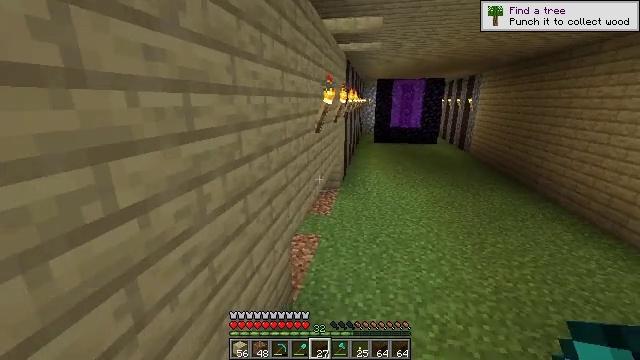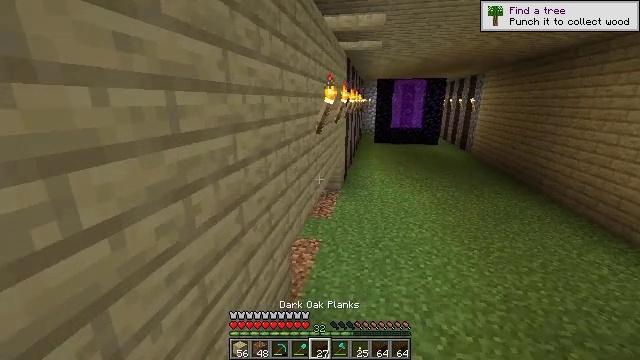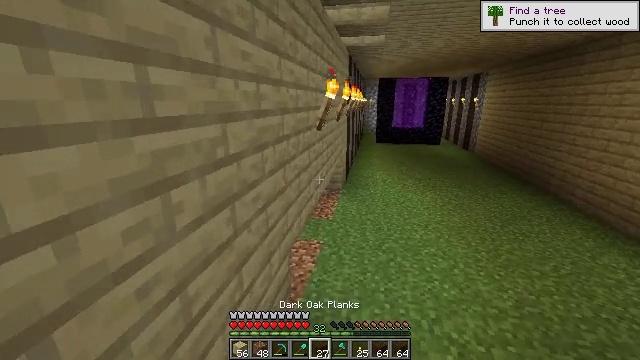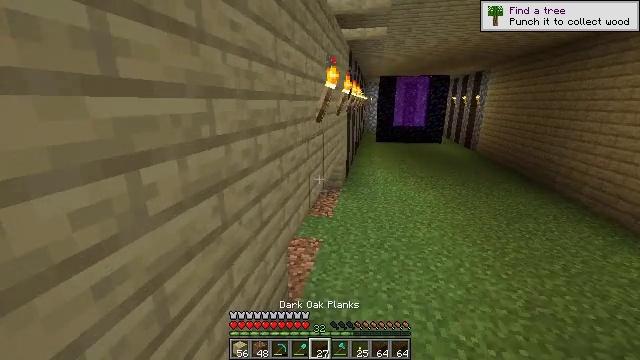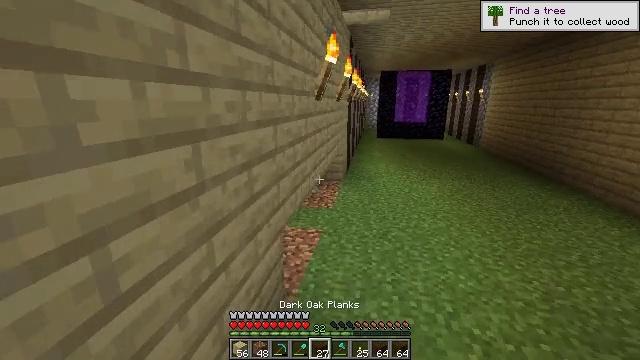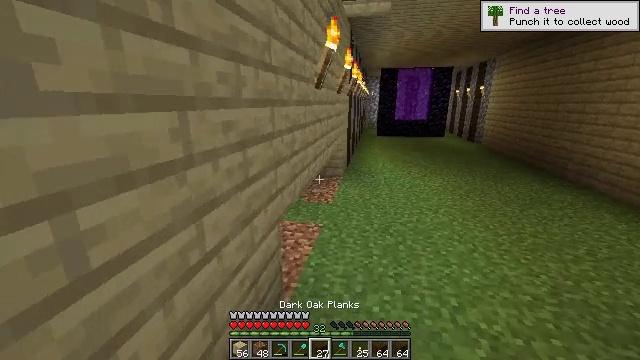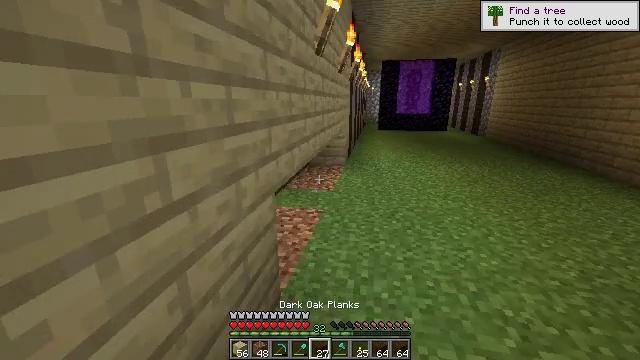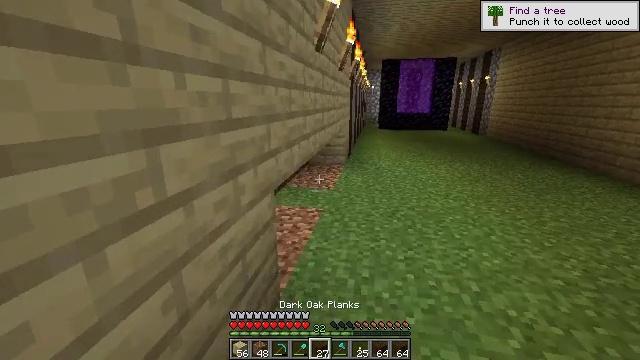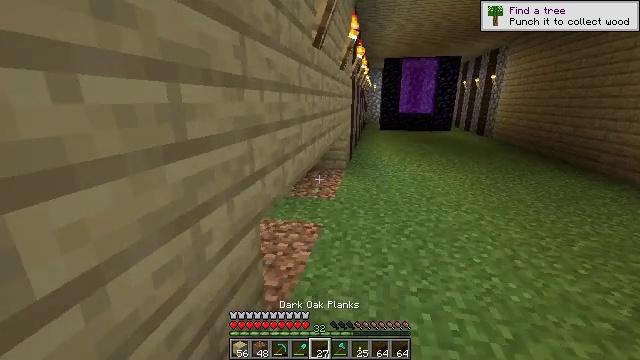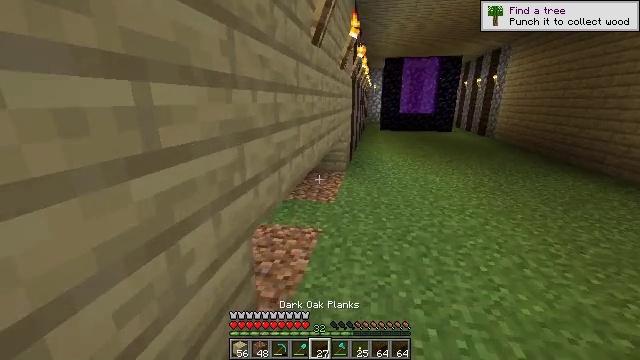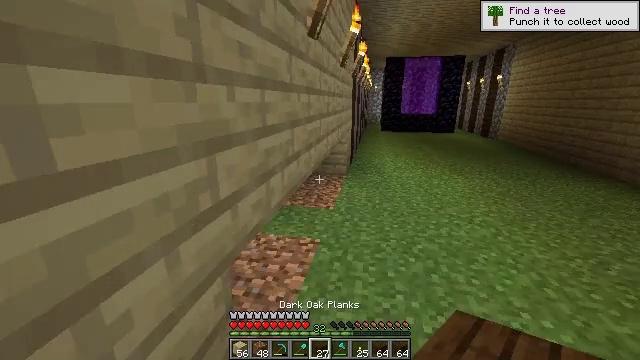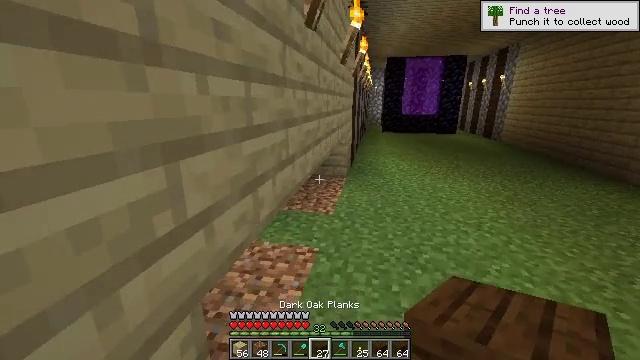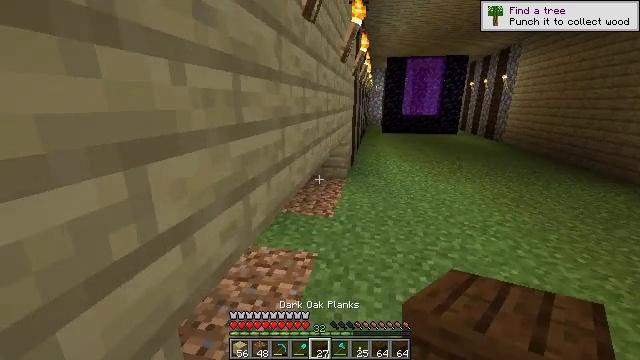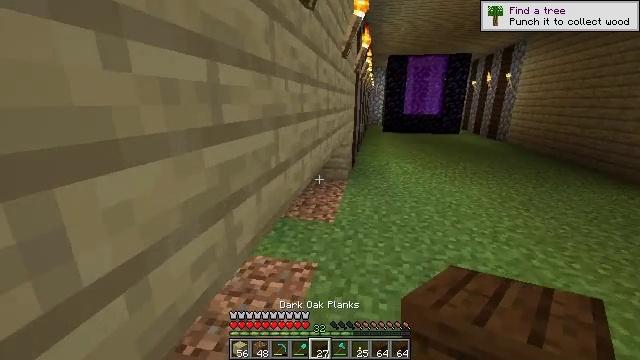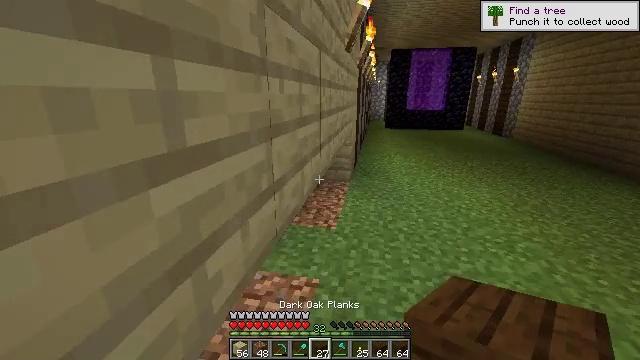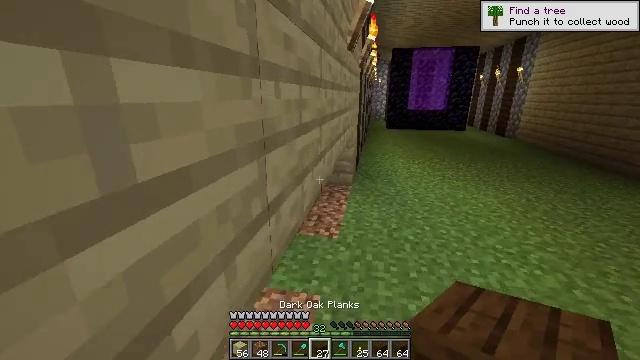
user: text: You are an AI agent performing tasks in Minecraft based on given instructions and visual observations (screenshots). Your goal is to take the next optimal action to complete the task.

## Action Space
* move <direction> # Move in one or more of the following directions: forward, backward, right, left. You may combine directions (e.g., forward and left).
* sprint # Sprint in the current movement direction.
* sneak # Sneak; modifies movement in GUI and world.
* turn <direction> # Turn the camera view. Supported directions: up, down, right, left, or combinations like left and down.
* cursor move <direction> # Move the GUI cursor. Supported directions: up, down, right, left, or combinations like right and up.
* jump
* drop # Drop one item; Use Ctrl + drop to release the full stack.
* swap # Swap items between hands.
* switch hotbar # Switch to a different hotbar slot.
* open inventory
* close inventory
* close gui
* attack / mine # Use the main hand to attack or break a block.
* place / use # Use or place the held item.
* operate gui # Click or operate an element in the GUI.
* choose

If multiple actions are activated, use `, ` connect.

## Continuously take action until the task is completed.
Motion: motion action
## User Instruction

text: Take down the wall torch for reuse.
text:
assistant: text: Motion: move forward, switch to hotbar 5
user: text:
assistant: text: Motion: move forward, switch to hotbar 5
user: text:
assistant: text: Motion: move forward
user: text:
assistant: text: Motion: move forward
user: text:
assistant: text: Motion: move forward
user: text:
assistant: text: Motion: move forward
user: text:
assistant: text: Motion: move forward
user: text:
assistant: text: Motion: move forward
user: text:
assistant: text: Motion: move forward
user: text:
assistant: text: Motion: move forward
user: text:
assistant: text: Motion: move forward
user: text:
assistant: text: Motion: move forward
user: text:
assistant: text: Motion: move forward
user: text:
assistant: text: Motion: move forward
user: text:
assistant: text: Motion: move forward
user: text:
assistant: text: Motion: move forward
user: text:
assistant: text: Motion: move forward
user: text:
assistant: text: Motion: move forward
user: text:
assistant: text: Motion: move forward
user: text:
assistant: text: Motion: move forward
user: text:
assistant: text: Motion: no_op
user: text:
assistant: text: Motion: no_op
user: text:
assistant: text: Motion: no_op
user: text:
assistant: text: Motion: no_op
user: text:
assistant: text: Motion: no_op
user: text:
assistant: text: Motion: no_op
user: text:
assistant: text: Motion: no_op
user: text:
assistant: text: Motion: no_op
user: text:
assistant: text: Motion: move right
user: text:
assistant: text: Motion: move right